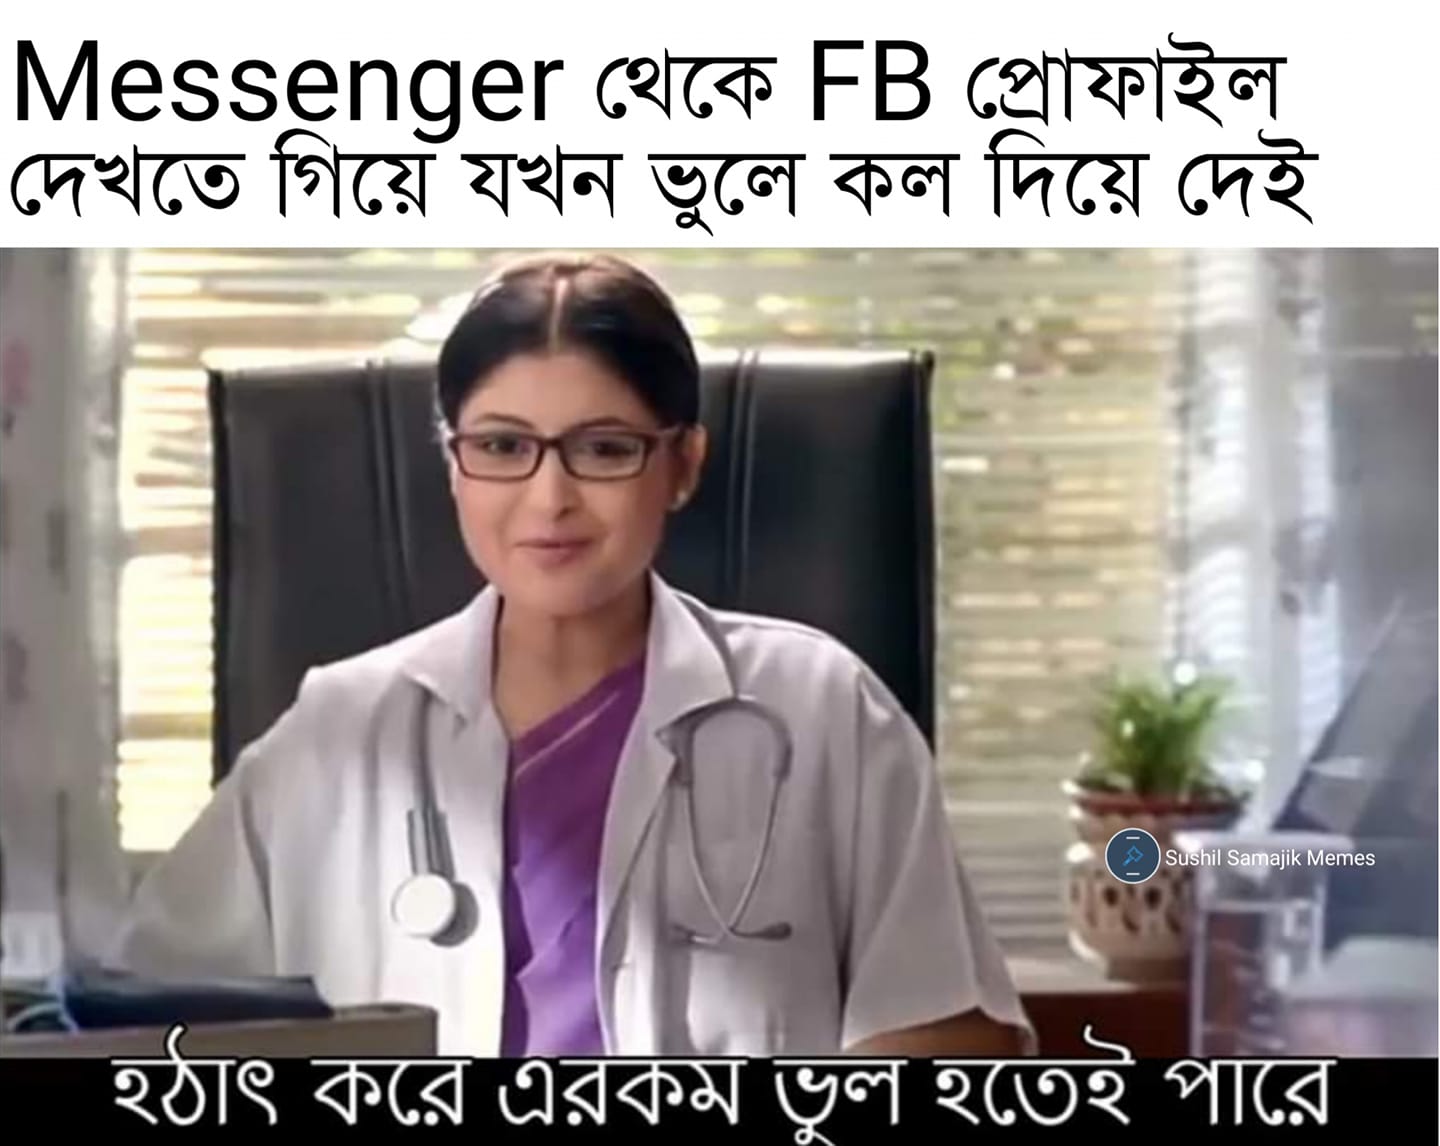
Caption: Messenger থেকে FB প্রোফাইল দেখতে গিয়ে যখন ভুলে কল দিয়ে দেই    হঠাত করে এরকম ভুল হতেই পারে
Label: non-hate